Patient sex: M
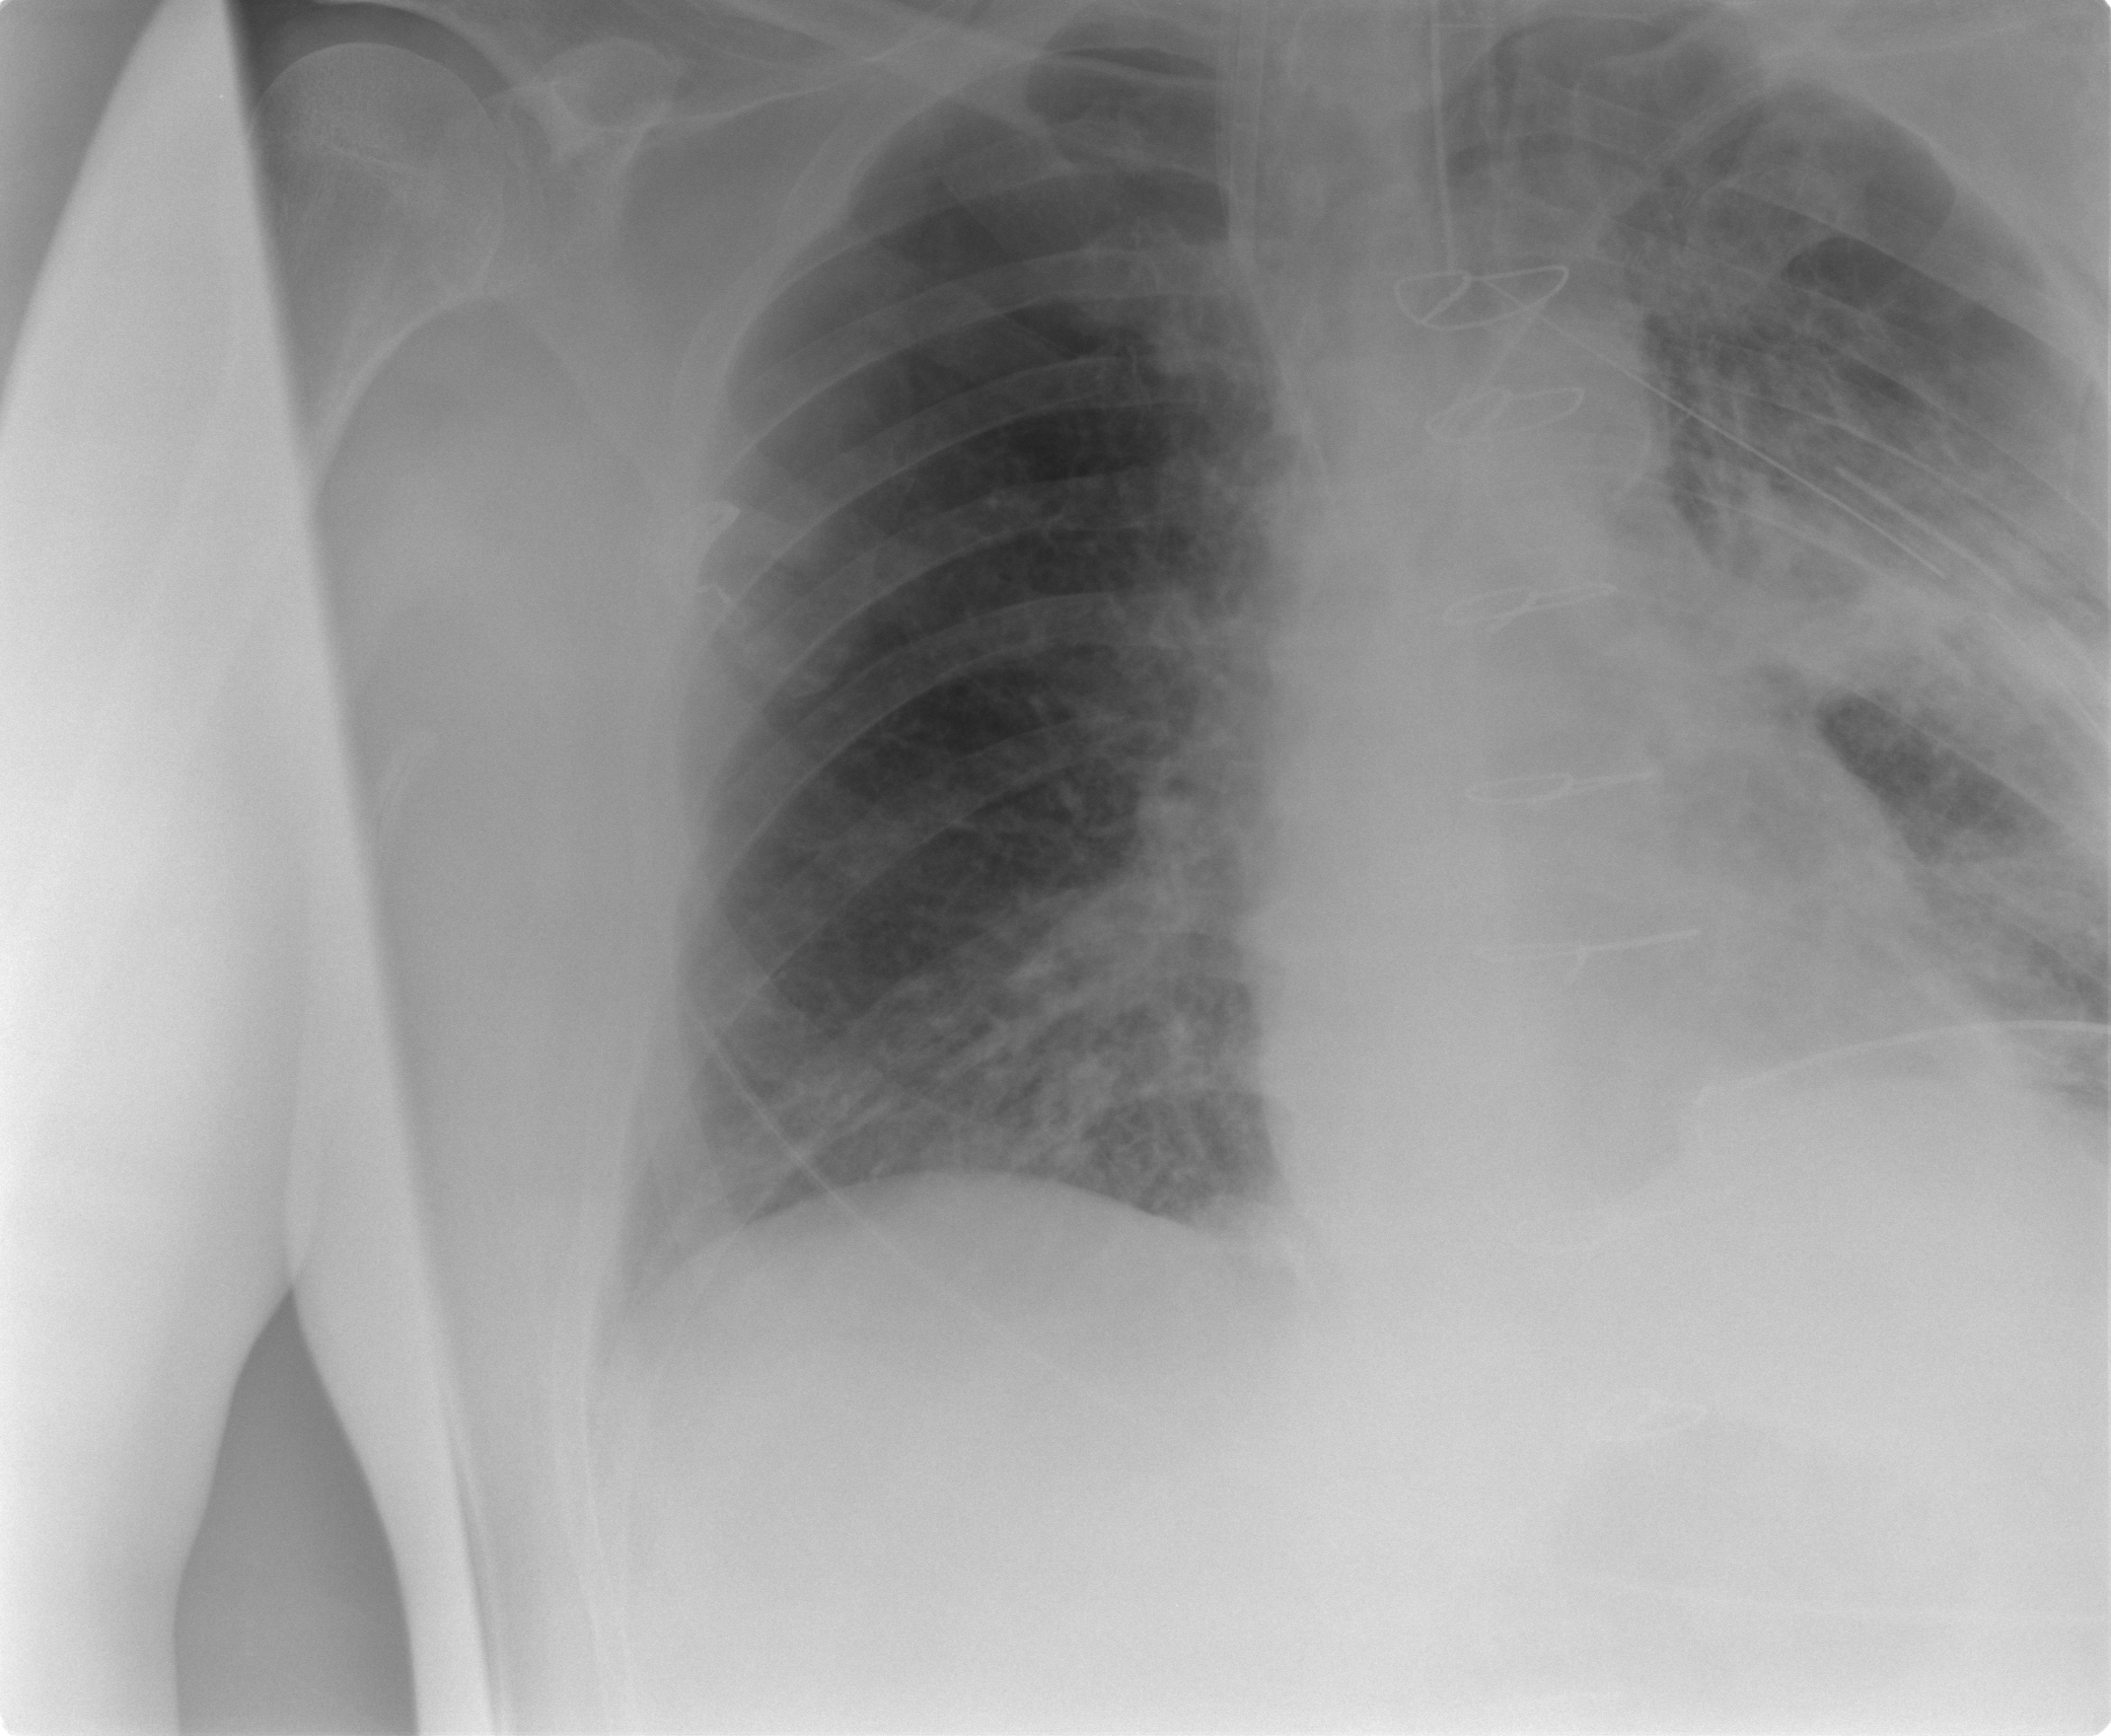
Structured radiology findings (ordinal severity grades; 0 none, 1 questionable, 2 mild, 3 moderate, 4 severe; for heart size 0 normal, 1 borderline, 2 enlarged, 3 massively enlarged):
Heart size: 0
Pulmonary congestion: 2
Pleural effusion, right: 0
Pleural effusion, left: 0
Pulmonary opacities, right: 0
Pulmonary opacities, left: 0
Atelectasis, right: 2
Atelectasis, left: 2